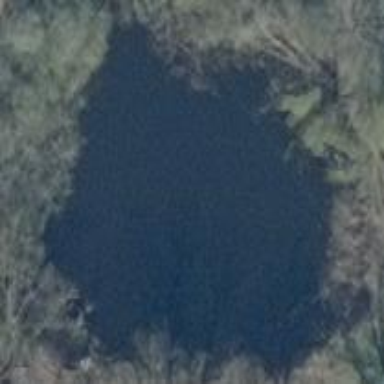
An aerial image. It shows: Peaceful pond surrounded by nature.